七年级 · 算术

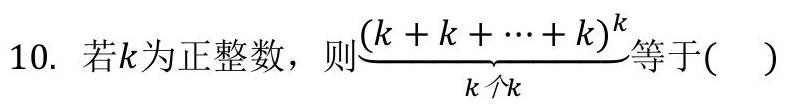
A. $k^{2 k}$
    B. $k^{2 k+1}$
    C. $2 k^{k}$
    D. $k^{2+k}$

答案: A
解析: 【答案】 $A$

【解析】

【分析】

本题考查的是幂的乘方.根据幂的乘方将原式变形即可.

【解答】

解: $\underbrace{(k+k+\cdots+k)^{k}}_{k \text { 凡k }}=\left(k^{2}\right)^{k}=k^{2 k}$.